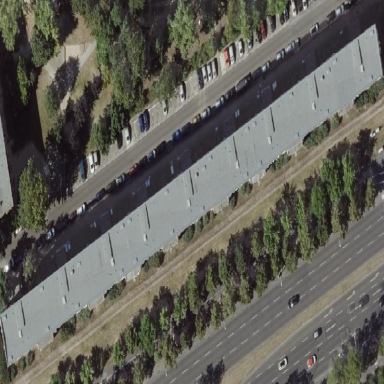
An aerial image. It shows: Apartment building with flat roof.